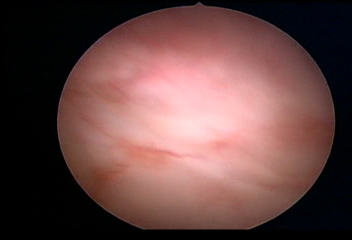
Modality: WLC
Class: Normal mucosa
Bladder cancer association: No